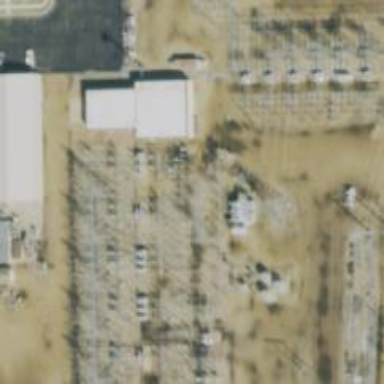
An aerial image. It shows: Switch for power supply.